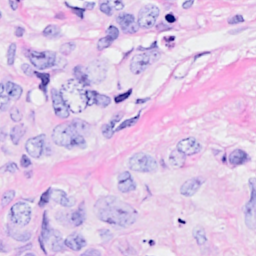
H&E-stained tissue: Breast